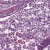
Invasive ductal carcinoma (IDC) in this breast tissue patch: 1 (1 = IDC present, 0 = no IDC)